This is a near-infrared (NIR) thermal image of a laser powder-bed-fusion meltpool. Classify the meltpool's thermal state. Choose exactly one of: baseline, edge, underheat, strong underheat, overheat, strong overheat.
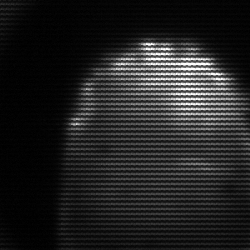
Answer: edge